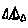
Label: triangle